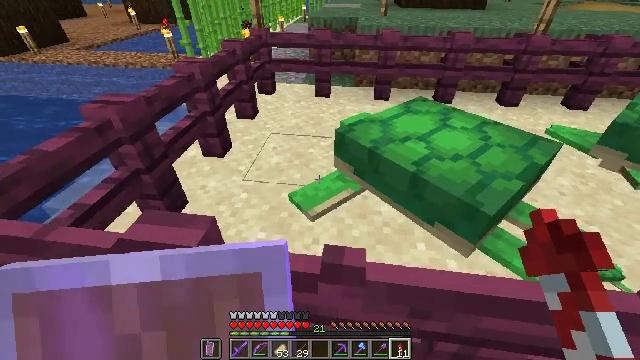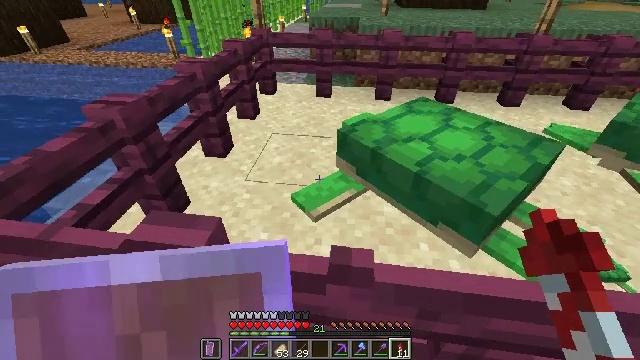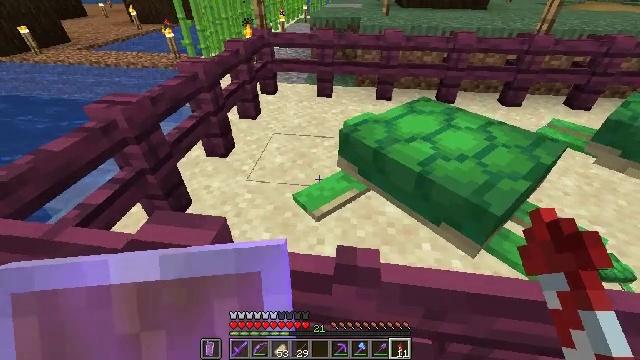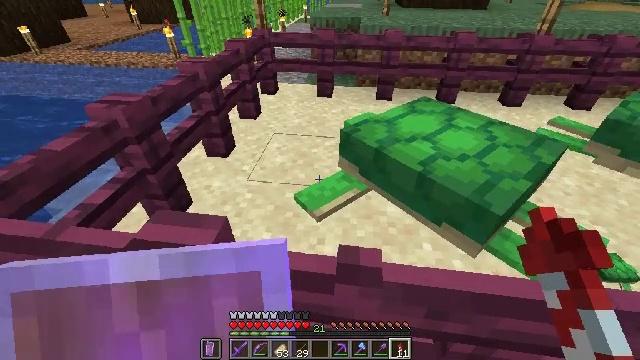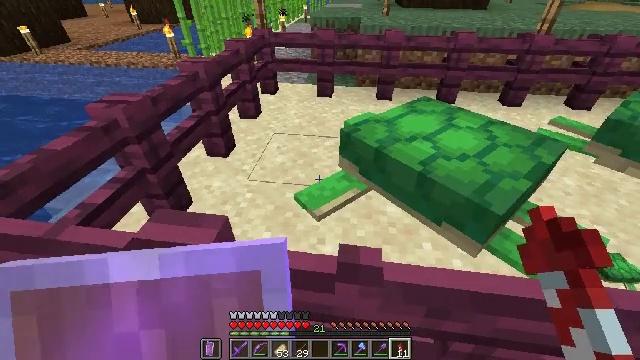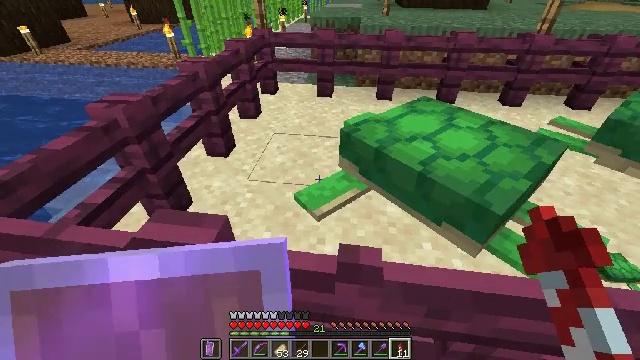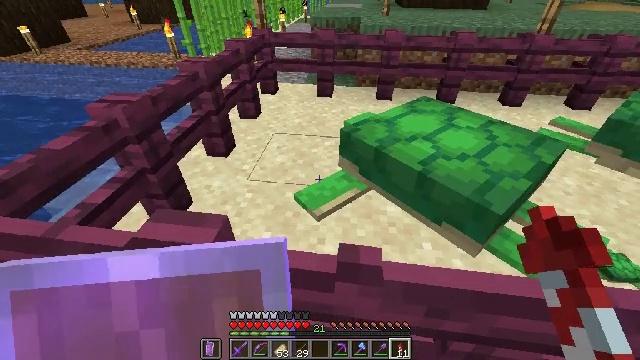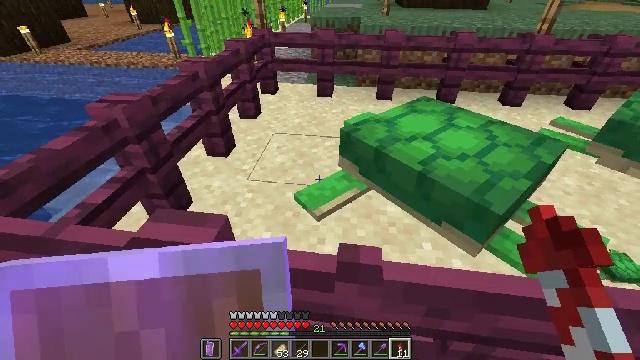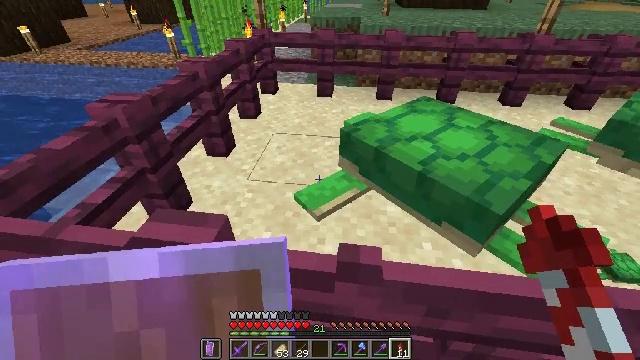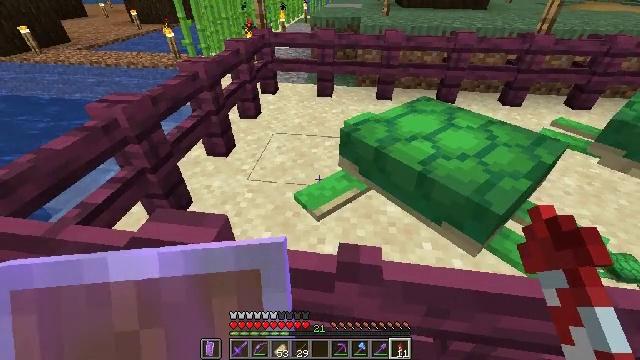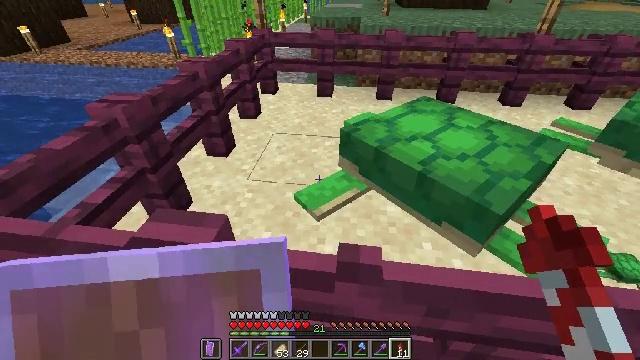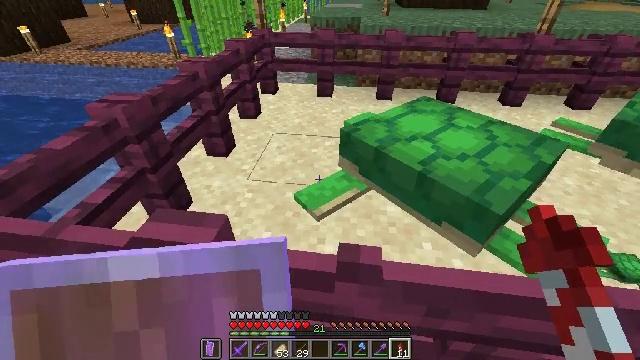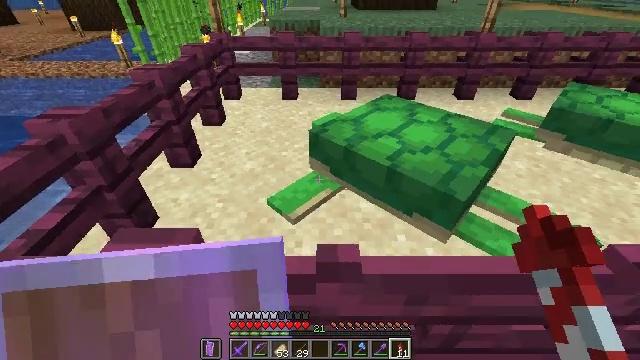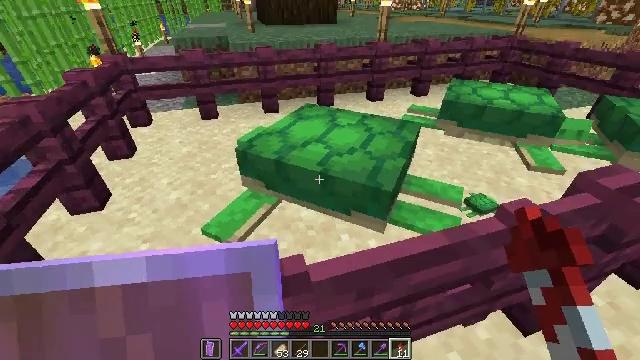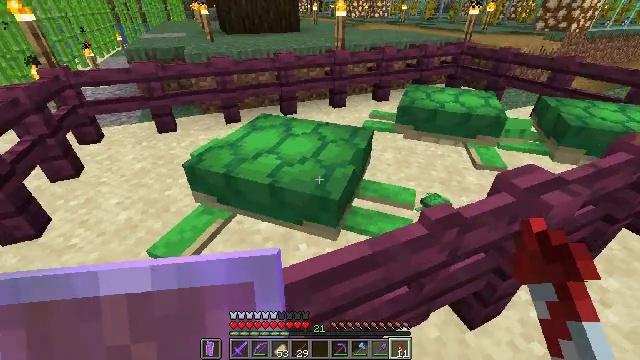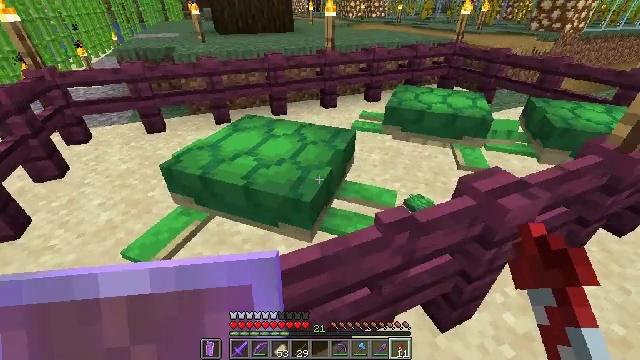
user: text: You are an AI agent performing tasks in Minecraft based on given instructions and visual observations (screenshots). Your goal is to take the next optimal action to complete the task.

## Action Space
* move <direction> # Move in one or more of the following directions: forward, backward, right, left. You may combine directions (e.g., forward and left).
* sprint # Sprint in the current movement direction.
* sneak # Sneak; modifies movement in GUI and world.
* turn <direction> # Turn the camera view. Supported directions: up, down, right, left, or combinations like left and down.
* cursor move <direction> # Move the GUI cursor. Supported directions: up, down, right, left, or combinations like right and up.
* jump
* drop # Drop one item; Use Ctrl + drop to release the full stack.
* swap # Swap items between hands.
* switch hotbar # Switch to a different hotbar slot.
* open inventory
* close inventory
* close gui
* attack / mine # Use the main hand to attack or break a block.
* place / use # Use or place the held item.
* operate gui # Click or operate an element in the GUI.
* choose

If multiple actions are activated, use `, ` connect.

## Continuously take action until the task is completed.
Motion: motion action
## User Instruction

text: Drop wheat seeds.
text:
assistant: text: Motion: no_op
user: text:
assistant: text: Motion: no_op
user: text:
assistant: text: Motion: no_op
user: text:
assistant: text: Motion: no_op
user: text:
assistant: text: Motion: no_op
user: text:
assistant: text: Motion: no_op
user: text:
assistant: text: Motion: no_op
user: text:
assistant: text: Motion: no_op
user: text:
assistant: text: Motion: no_op
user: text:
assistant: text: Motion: no_op
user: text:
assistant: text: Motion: no_op
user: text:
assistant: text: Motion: turn right
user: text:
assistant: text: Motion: move right, turn right and up
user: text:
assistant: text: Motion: move right, turn right and up
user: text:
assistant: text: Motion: move right
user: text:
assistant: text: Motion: move right
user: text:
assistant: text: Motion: move right
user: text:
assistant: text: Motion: move right
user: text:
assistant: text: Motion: move right
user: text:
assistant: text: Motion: no_op
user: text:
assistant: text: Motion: no_op
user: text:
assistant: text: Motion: no_op
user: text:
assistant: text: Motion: no_op
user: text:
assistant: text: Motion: no_op
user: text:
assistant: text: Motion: turn left and down
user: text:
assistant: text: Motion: move forward, turn left and down
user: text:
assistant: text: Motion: move forward, turn down
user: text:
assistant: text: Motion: move forward
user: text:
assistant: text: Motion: move forward
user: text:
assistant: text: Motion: move forward, turn left and down